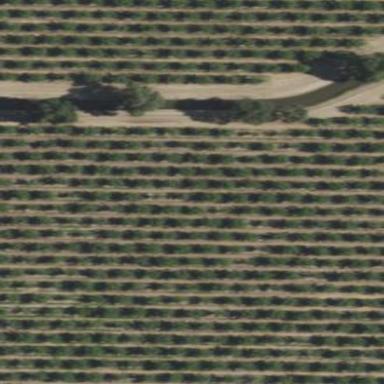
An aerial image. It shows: Vineyard.